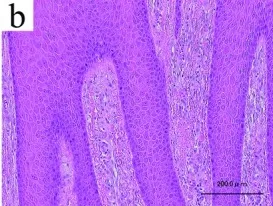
Histopathology of pseudocarcinomatous hyperplasia. (b) No atypia was noted in the elongated rete ridges.
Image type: pathology (h&e)